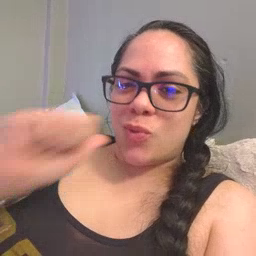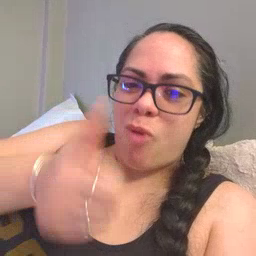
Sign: tomorrow